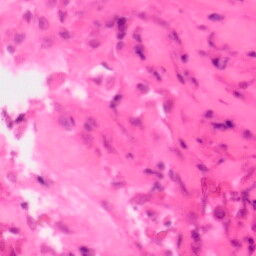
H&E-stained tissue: Colon